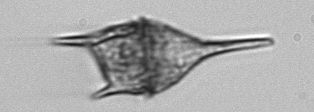
Label: Tripos_lineatus